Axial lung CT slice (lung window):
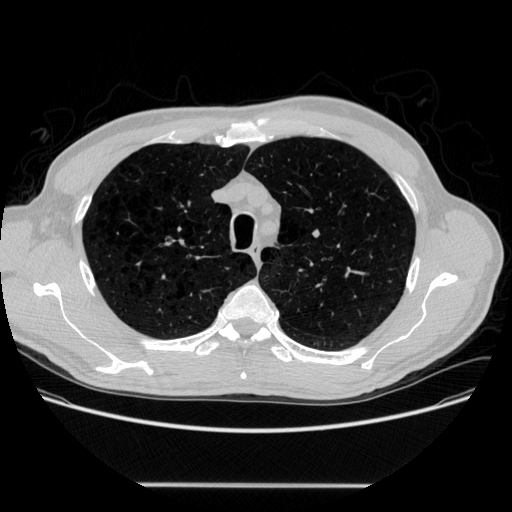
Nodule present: no